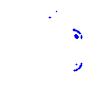
Particle: electron